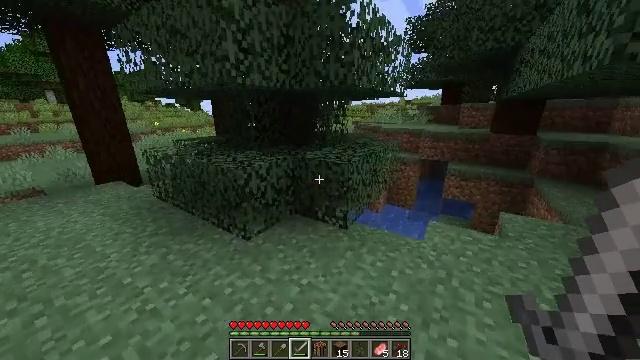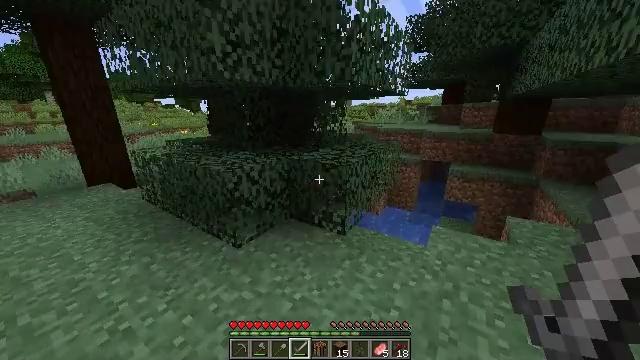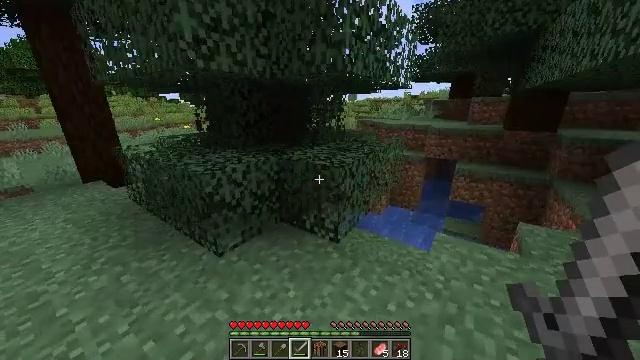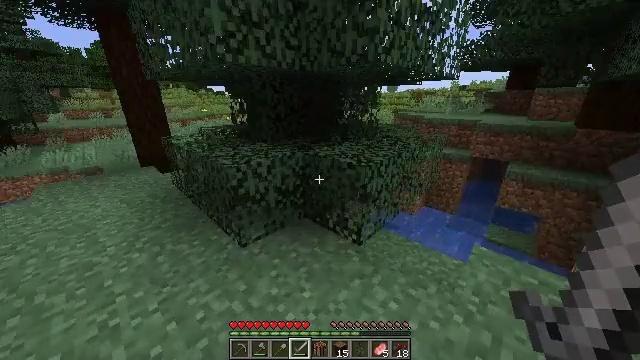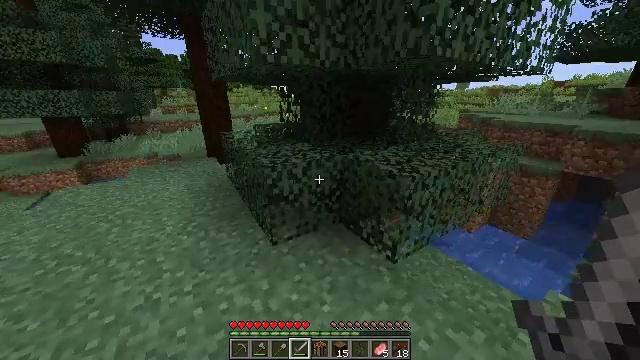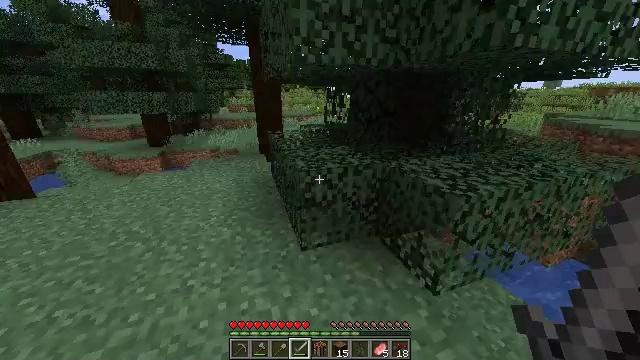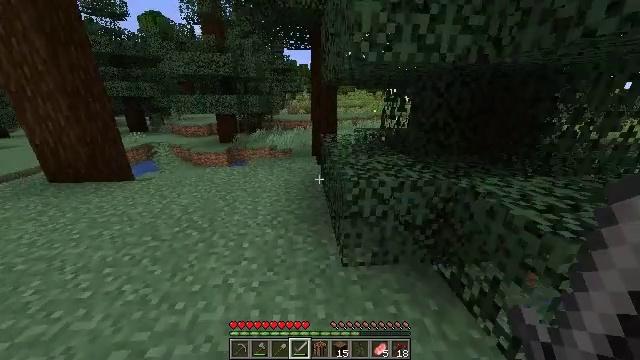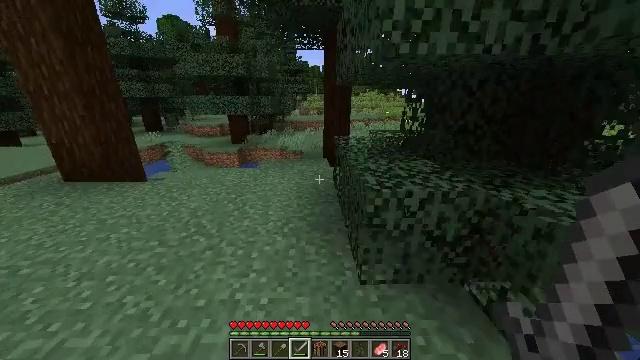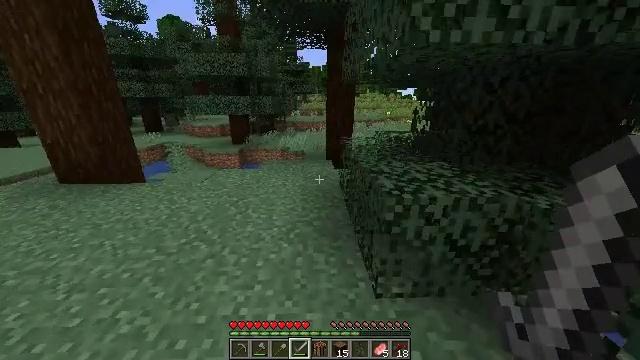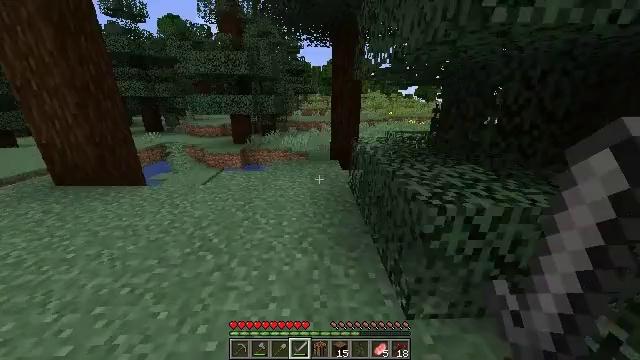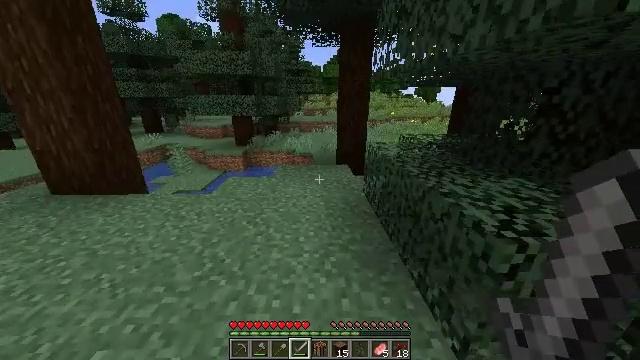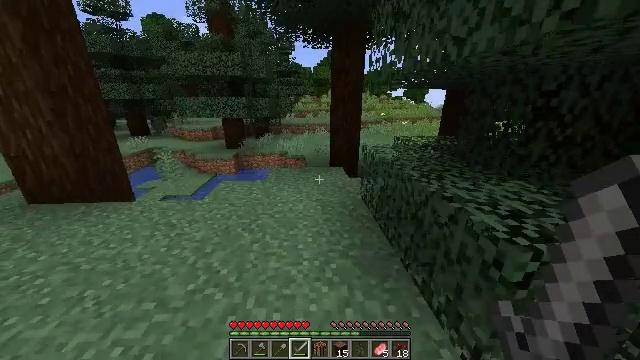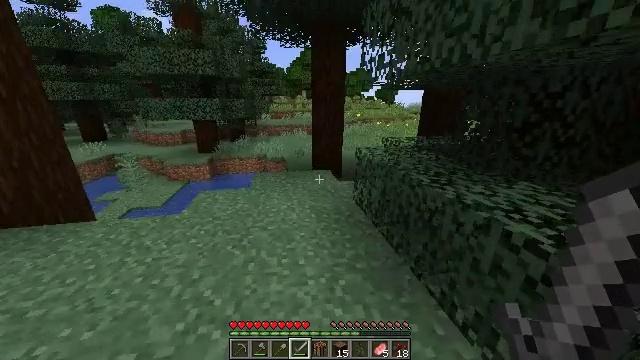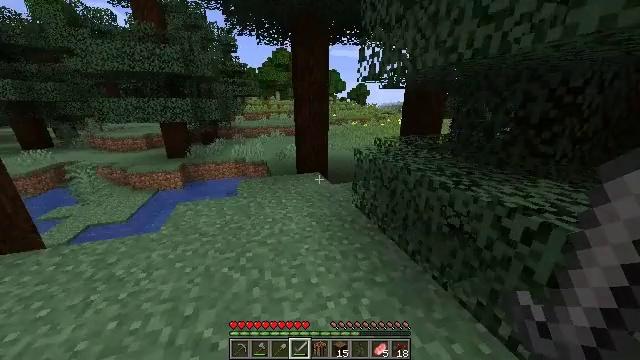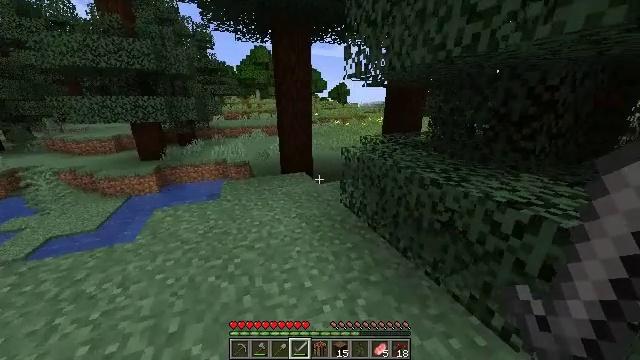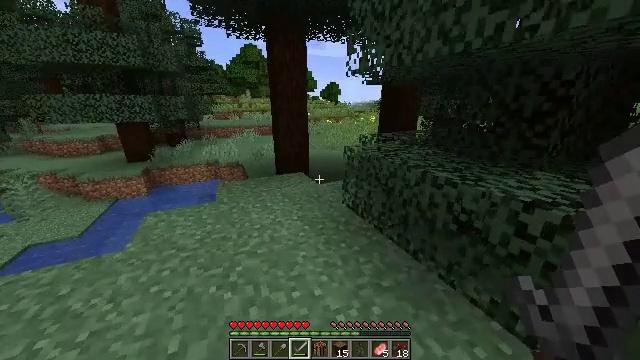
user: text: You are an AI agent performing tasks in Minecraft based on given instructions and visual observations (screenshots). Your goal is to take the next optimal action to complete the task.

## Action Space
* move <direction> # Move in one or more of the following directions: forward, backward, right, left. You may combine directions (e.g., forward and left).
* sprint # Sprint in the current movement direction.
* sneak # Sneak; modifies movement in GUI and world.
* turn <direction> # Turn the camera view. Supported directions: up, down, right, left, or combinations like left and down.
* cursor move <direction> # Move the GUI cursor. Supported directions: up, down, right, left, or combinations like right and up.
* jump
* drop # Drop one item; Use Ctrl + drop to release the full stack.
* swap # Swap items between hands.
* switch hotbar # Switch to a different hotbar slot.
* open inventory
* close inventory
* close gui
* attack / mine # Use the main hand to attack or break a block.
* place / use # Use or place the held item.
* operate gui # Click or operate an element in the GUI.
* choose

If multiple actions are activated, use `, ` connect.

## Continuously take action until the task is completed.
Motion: motion action
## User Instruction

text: Destroy the spruce leaves to get sticks and saplings.
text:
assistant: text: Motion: move forward and move right, sprint
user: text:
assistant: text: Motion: move forward and move right, sprint, turn left and down
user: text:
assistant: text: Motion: move forward and move right, sprint, turn left and down
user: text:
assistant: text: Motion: move forward and move right, sprint, turn left
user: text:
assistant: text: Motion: move forward and move left, sprint, turn left
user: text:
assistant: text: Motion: move forward and move left, sprint, turn left
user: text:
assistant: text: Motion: move forward and move left, sprint, turn left
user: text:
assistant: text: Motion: move forward and move left, sprint
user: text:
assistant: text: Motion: move forward and move left, sprint
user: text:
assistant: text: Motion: move forward and move left, sprint
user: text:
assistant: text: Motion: move forward and move left, sprint, turn right
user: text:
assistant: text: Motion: move forward and move left, sprint, turn right
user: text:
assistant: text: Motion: move forward and move left, sprint, turn right
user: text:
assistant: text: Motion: move forward and move left, sprint, turn right
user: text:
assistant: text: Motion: move forward, sprint, turn right
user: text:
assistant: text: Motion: move forward, sprint, turn right
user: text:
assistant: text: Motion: move forward, sprint
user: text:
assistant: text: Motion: move forward, sprint
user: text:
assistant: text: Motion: move forward, sprint
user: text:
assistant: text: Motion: move forward, sprint
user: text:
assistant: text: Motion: move forward, sprint, turn right
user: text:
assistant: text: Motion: move forward, sprint, turn right
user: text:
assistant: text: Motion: move forward, sprint
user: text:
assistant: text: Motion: move forward, sprint
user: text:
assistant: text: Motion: move forward, sprint
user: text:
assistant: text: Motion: move forward, sprint
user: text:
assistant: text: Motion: move forward, sprint
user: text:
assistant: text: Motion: move forward, sprint
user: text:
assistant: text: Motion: move forward, sprint
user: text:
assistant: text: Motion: move forward, sprint